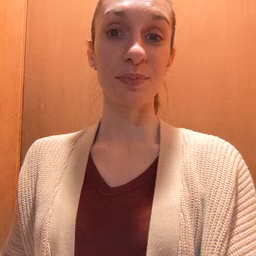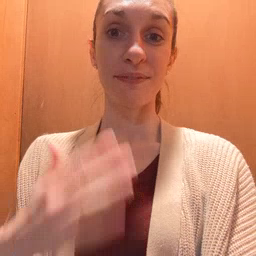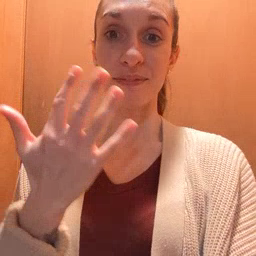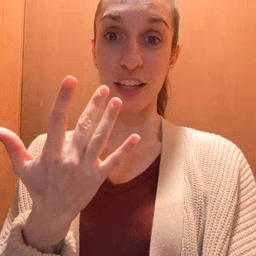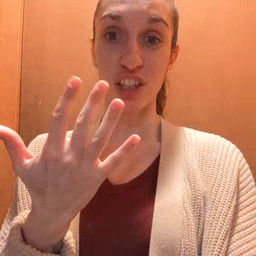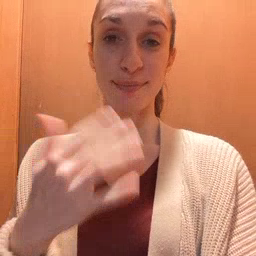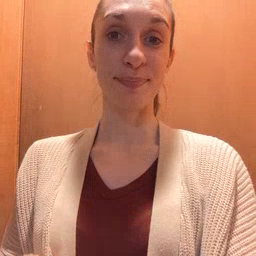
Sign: finger